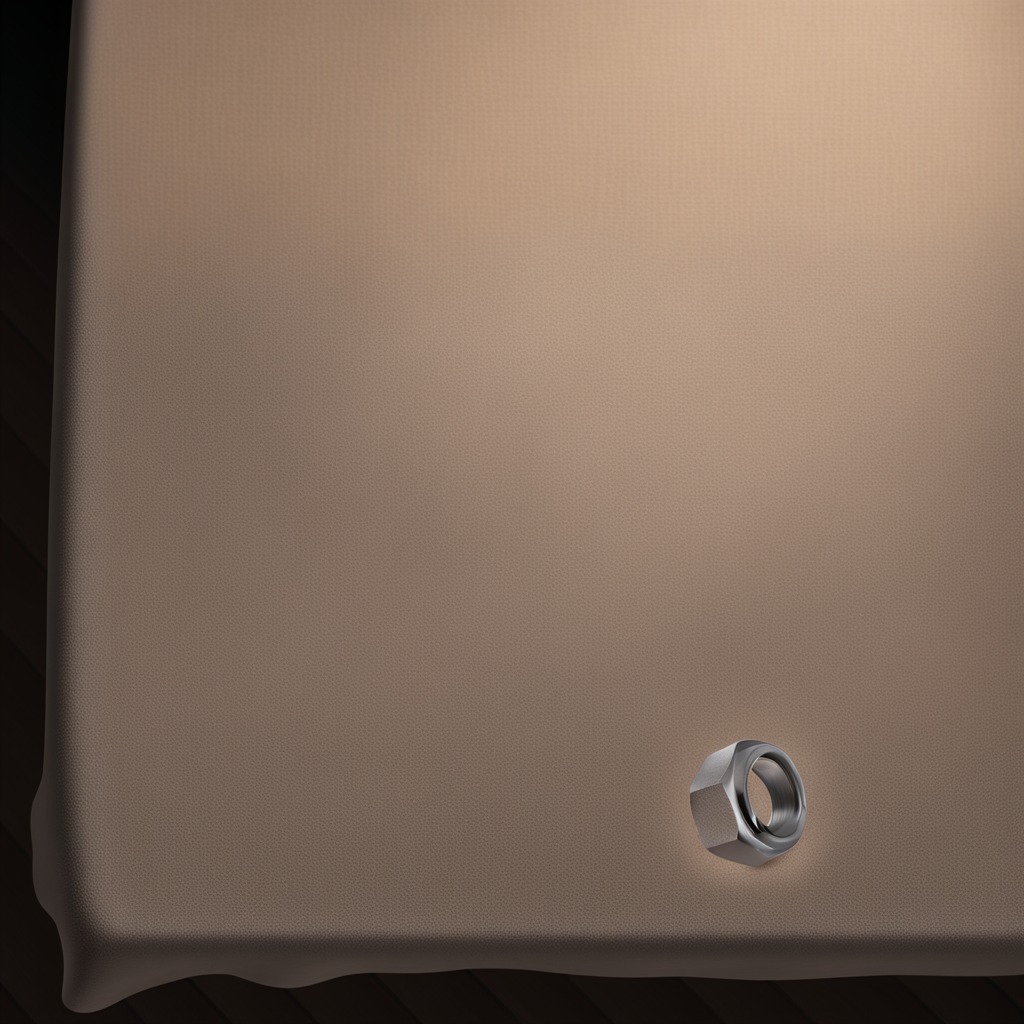
A metal nut lies on the wooden table.